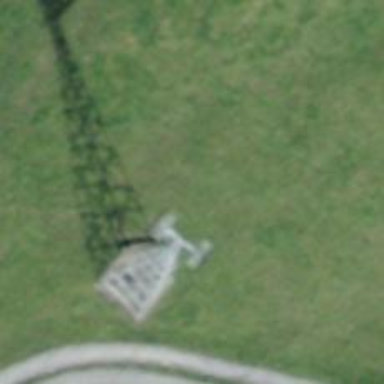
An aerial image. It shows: Pylon for aerialway.